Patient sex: F
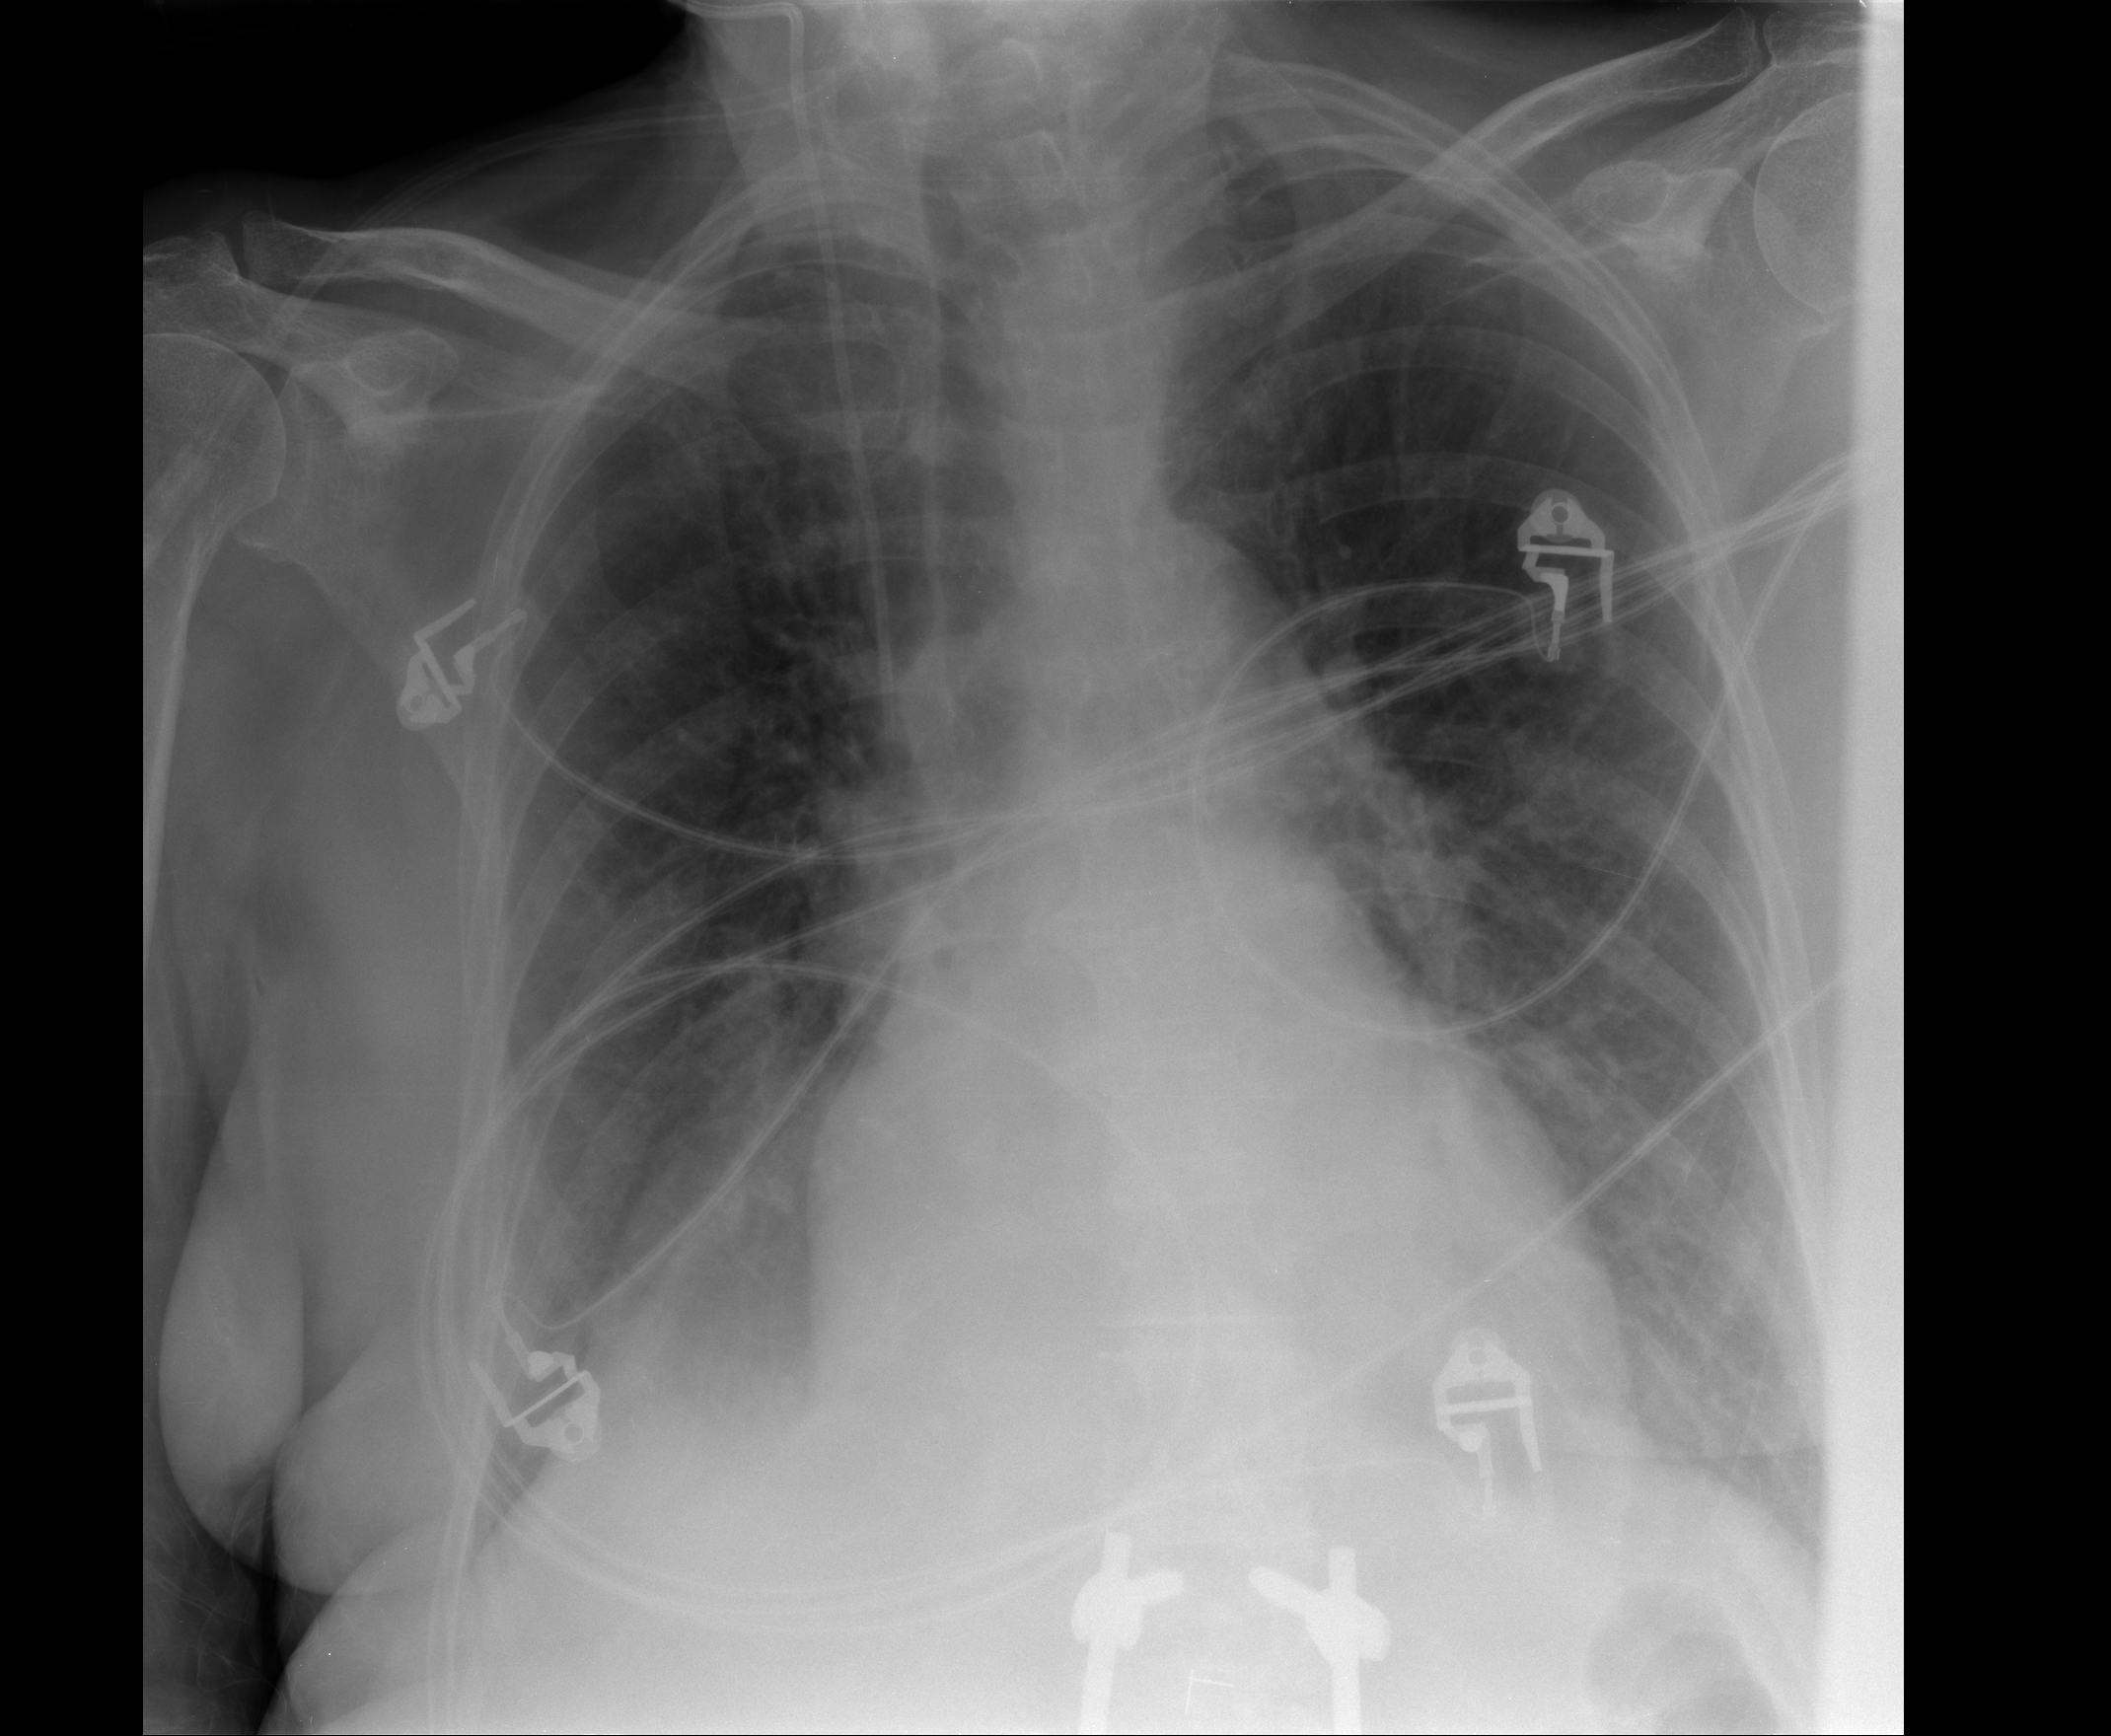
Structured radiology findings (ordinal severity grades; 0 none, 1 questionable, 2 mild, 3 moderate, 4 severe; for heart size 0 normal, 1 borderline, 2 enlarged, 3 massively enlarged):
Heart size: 0
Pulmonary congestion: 1
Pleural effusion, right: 0
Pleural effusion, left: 2
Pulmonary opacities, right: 0
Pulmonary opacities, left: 0
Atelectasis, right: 3
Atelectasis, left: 0